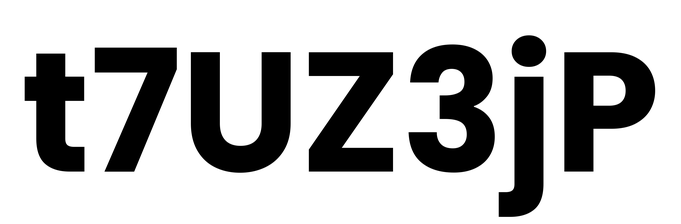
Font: Poppins-Bold